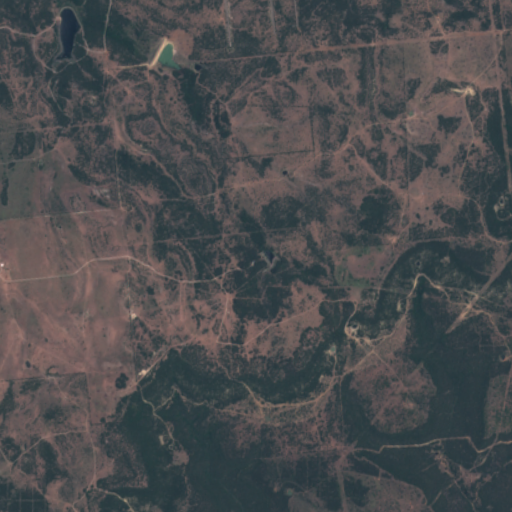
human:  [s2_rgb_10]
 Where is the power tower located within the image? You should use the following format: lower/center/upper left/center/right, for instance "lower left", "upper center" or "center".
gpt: The power tower is located in the right of the image.
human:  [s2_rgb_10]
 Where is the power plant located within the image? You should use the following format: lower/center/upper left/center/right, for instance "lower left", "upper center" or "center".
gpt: There is no power plant in the image.